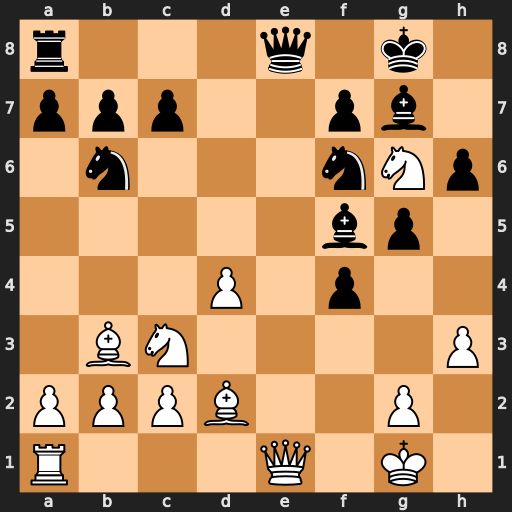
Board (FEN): r3q1k1/ppp2pb1/1n3nNp/5bp1/3P1p2/1BN4P/PPPB2P1/R3Q1K1
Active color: w
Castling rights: -
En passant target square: -
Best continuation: Ne7+ Kh8 Nxf5